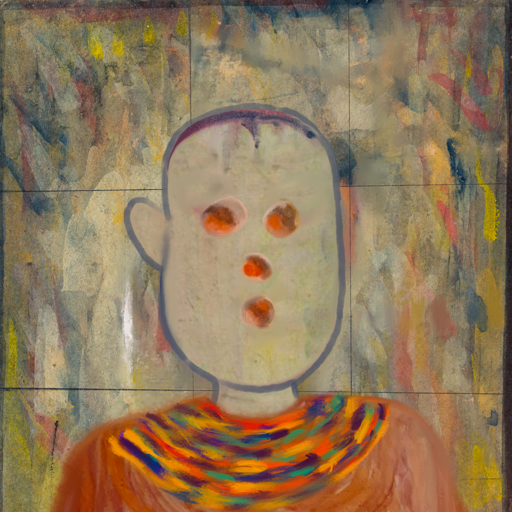
Background: GypsyMother, Head And Neck Front: Hill_Girl, Face Front: Rupkatha, Bust: Pious_Lady, Hair Front: Blank, Head Accessory: Blank, Second Necklace: An_Impression_2, Necklace: Blank, Baby: Blank